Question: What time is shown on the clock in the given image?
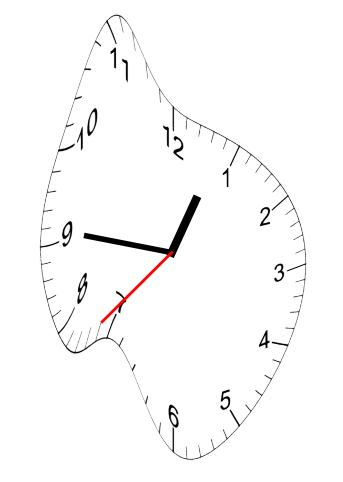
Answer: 12:45:37